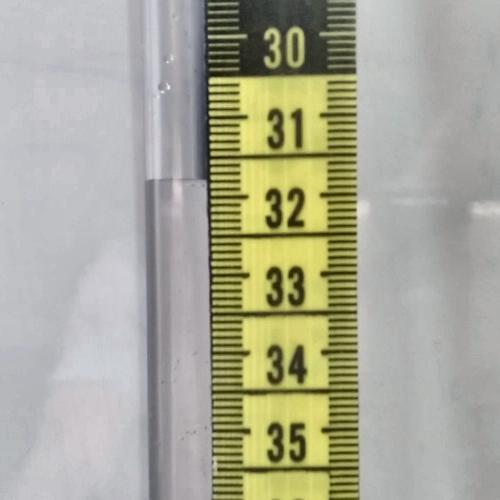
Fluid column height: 31.8 cm